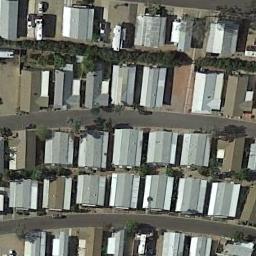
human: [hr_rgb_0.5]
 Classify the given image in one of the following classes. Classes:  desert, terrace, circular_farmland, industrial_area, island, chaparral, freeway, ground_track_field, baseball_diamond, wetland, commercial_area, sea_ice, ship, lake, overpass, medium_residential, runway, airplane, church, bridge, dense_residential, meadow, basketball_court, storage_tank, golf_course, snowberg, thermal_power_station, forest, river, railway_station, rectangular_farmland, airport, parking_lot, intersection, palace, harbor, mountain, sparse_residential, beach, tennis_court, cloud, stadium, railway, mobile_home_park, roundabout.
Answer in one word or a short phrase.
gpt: mobile_home_park